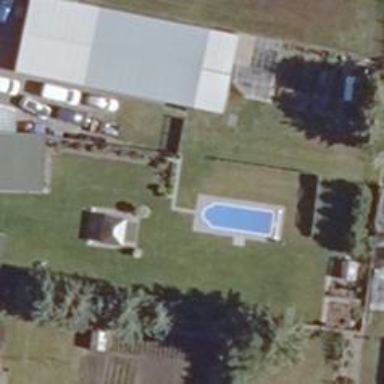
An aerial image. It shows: Swimming pool located in leisure land.